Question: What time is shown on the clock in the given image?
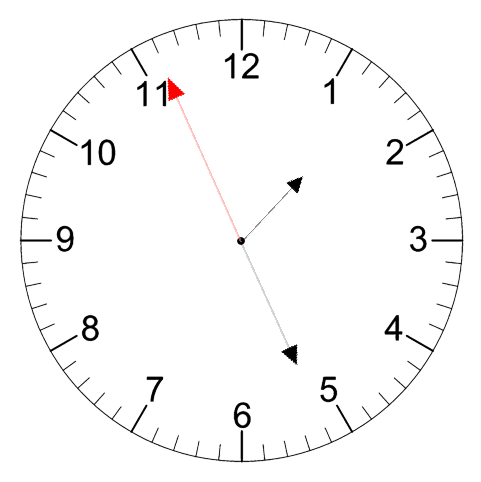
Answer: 01:25:56